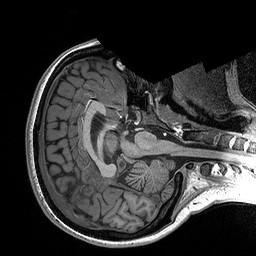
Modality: T1w
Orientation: axial
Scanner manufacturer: siemens
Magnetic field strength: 3 T
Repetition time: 2.3 s